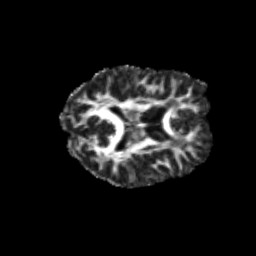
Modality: FA
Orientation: axial
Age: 25
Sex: female
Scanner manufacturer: siemens
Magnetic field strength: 3 T
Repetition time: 3.5 s
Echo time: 0.113 s